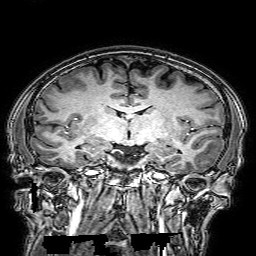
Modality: T1w
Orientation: sagittal
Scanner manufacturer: philips
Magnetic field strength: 3 T
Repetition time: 0.0096 s
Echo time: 0.0046 s